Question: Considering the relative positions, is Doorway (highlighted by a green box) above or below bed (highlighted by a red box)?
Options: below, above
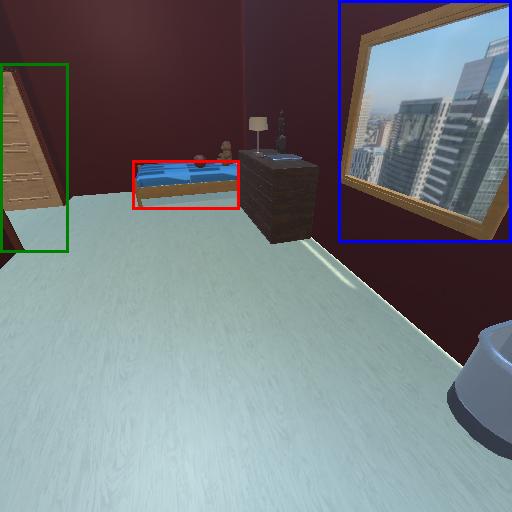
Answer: below